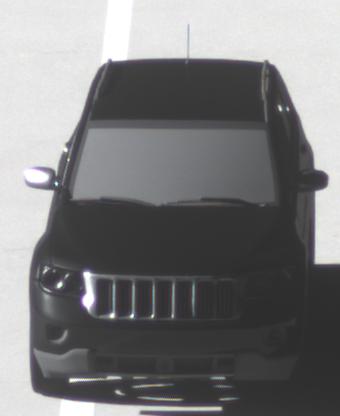
Make: Jeep
Model: Grand Cherokee
Detailed model: WK2
Model produced from: 2010
Model produced until: 2021
Doors: 5
Color: black
Road condition: dry road
Daytime: morning or afternoon
Contrast: high contrast